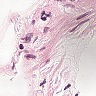
Metastatic tissue present: no